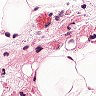
Metastatic tissue present: no